Question: I am trying to change the key legend shape to circle (shape 21), but I can't seem to figure out how to do it.
'''
library(ggpol)
#> Loading required package: ggplot2
df <- data.frame(Type = c("R"), value = c(100))
ggplot(df) +
geom_parliament(aes(seats = value, fill = Type))
#> Warning: Using the 'size' aesthetic in this geom was deprecated in ggplot2 3.4.0.
#> ℹ️ Please use 'linewidth' in the 'default_aes' field and elsewhere instead.
'''

<URL>
I have tried with guides, but it didn't work for me.
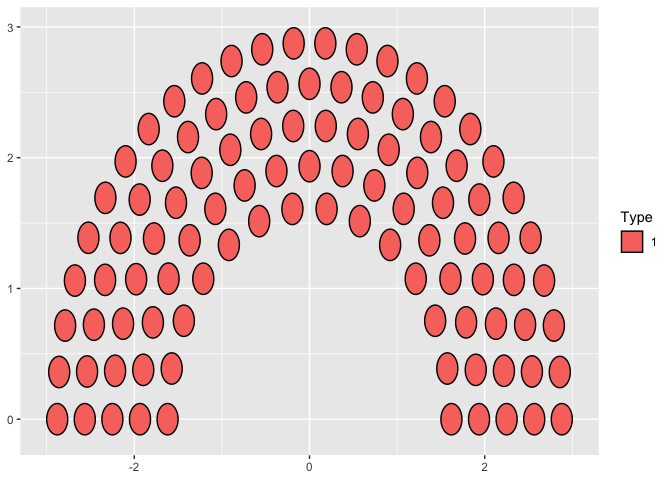
Answer: I am not sure if this is desired behaviour (this might or might not have been a deliberate design decision by the author of this Geom), and might warrant an issue report to the package maintainer. 'ggpol::GeomParliament' uses 'rectGrob' to draw the legend key (you can see that by looking at 'GeomParliament$draw_key'). You can override this by first defining the correct 'draw_key' function (using the 'key_glyph' argument in the geom) and then override the aesthetics in 'guides'.
'''
library(ggpol)
#> Loading required package: ggplot2
df <- data.frame(Type = c("R"), value = c(100))
ggplot(df) +
geom_parliament(aes(seats = value, fill = Type), key_glyph = "point") +
guides(fill = guide_legend(override.aes = list(size = 10, shape = 21)))
#> Warning: Using the 'size' aesthetic in this geom was deprecated in ggplot2 3.4.0.
#> ℹ️ Please use 'linewidth' in the 'default_aes' field and elsewhere instead.
'''

<URL>